The image is an STFT spectrogram (time versus frequency) of a rolling-element bearing's vibration signal. Classify the bearing condition as one of: normal, inner_race, outer_race, ball.
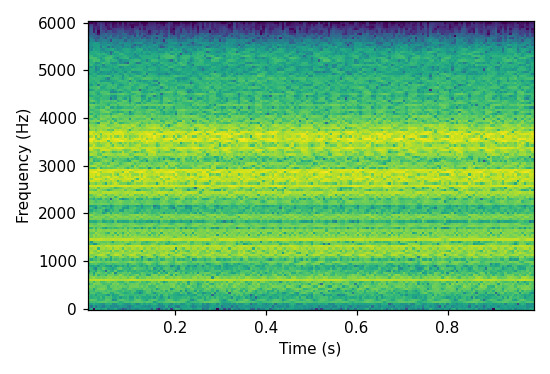
Answer: inner_race